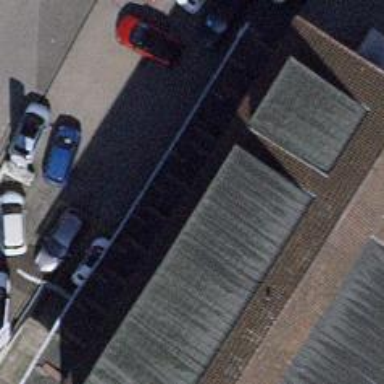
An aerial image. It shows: Car repair shop.